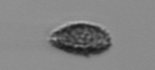
Label: Pseudochattonella_farcimen